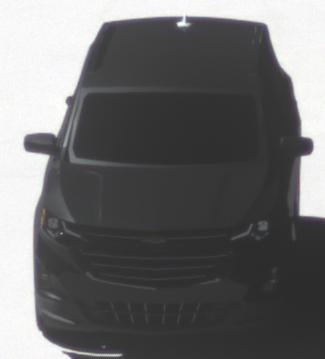
Make: Chevrolet
Model: Equinox
Detailed model: Gen. 2
Model produced from: 2015
Model produced until: 2017
Doors: 5
Color: black
Road condition: dry road
Daytime: midday
Contrast: high contrast